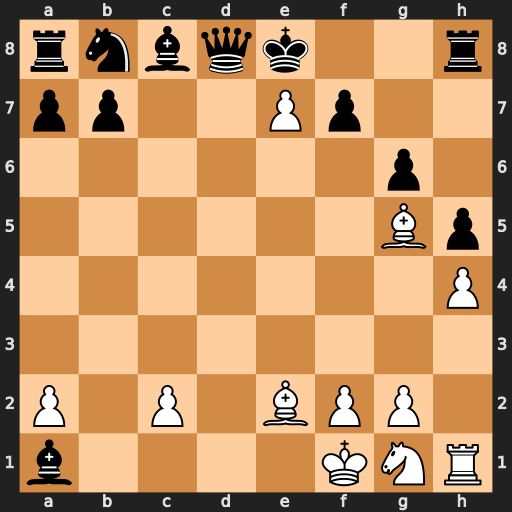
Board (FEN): rnbqk2r/pp2Pp2/6p1/6Bp/7P/8/P1P1BPP1/b4KNR
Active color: w
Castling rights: kq
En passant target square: -
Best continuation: exd8=Q#